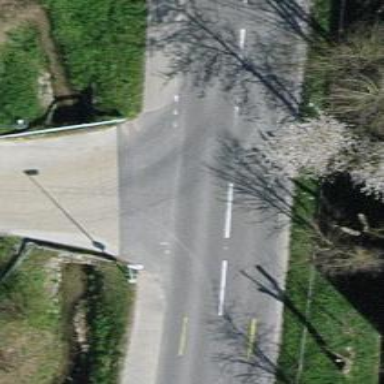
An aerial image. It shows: Tertiary road with asphalt surface. There is lane for cyclists on both sides of the road.